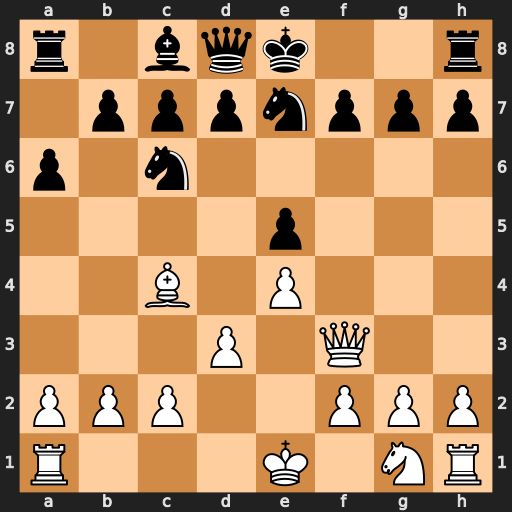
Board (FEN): r1bqk2r/1pppnppp/p1n5/4p3/2B1P3/3P1Q2/PPP2PPP/R3K1NR
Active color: w
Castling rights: KQkq
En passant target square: -
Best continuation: Qxf7#